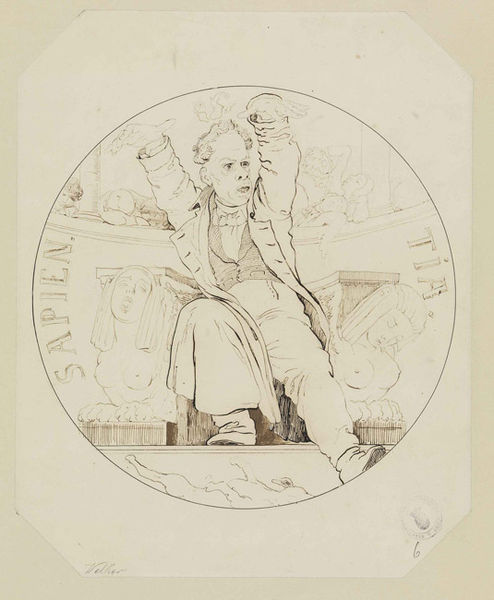
Titel: "Sapientia" (Karikatur auf Karl Theodor Welcker)
Künstler: Moritz von Schwind
Standort: Karlsruhe
Institution: Staatliche Kunsthalle Karlsruhe
Schlagwörter: fuß, hand, mann, nackt, weiß, frauen, sitzen, braun, brust, busen, finger, frisur, grau, hell, köpfe, schwarz, skizze, stuhl, säule, zeichnung, blick, hochformat, muster, ornament, rock, anzug, hose, jacke, regal, arme, augen, blass, gesicht, mensch, rahmen, sockel, ärmel, hände, haare, mantel, pose, sessel, sitzend, kind, blatt, theater, gotik, kreis, rund, statue, beine, spanien, bein, brüste, füße, schrift, sitz, haltung, schuhe, studie, grafik, klein, bank, rand, figuren, thron, frack, büste, podest, revers, weste, tusche, druck, stich, schwarzweiß, text, bleistift, stempel, gestik, stiefel, gespreizt, allegorie, entwurf, tinte, wissenschaftler, kraus, erhoben, büsten, kupferstich, gestreckt, rötel, weissheit, münze, sphinx, federzeichnung, latein, zauberer, lateinisch, rondo, umschrift, zeichnug, stifel, dirigent, knopflöcher, weisheit, skulturen, erhobene arme, händ, sapientia, gespreitzt, aufruht, 6, tia, sapien, streiken, hände hoch, jübeln, pantalon, beschwört, beschwörden, spain, spanieb, poest